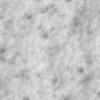
Label: no_change